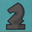
Piece: bN